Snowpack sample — Loveland Pass, Silver Plume, Colorado, USA (2/11/26, 12:00 PM MST)
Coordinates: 39.663, -105.886
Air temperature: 35 °F
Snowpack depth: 82 cm
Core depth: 30 cm
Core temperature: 23 °F
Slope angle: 13°, slope face: 12°
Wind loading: high
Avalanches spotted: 1
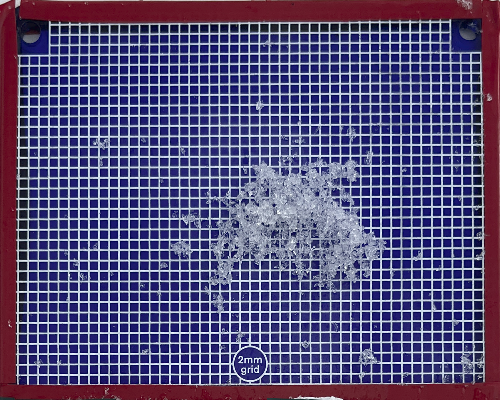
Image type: profile
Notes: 1 small avalanche spotted on the north side of the bowl, lots of wind loading